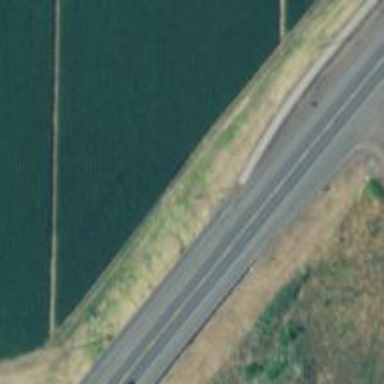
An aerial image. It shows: Bridge with asphalt surface carrying trunk highway. The sidewalk is on the left side.